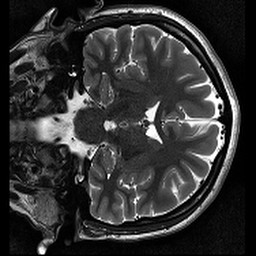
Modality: T2w
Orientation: coronal